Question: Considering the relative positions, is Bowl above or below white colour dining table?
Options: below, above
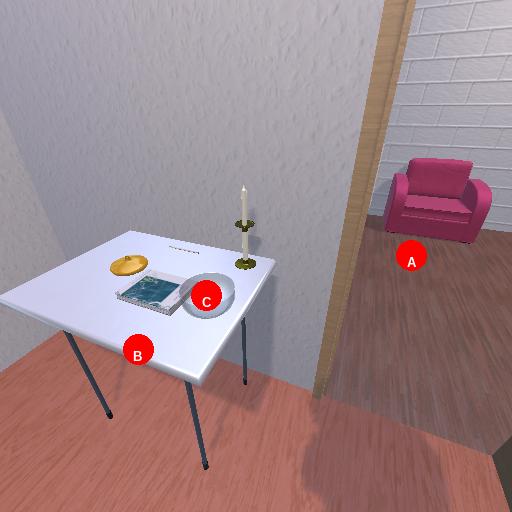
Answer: below